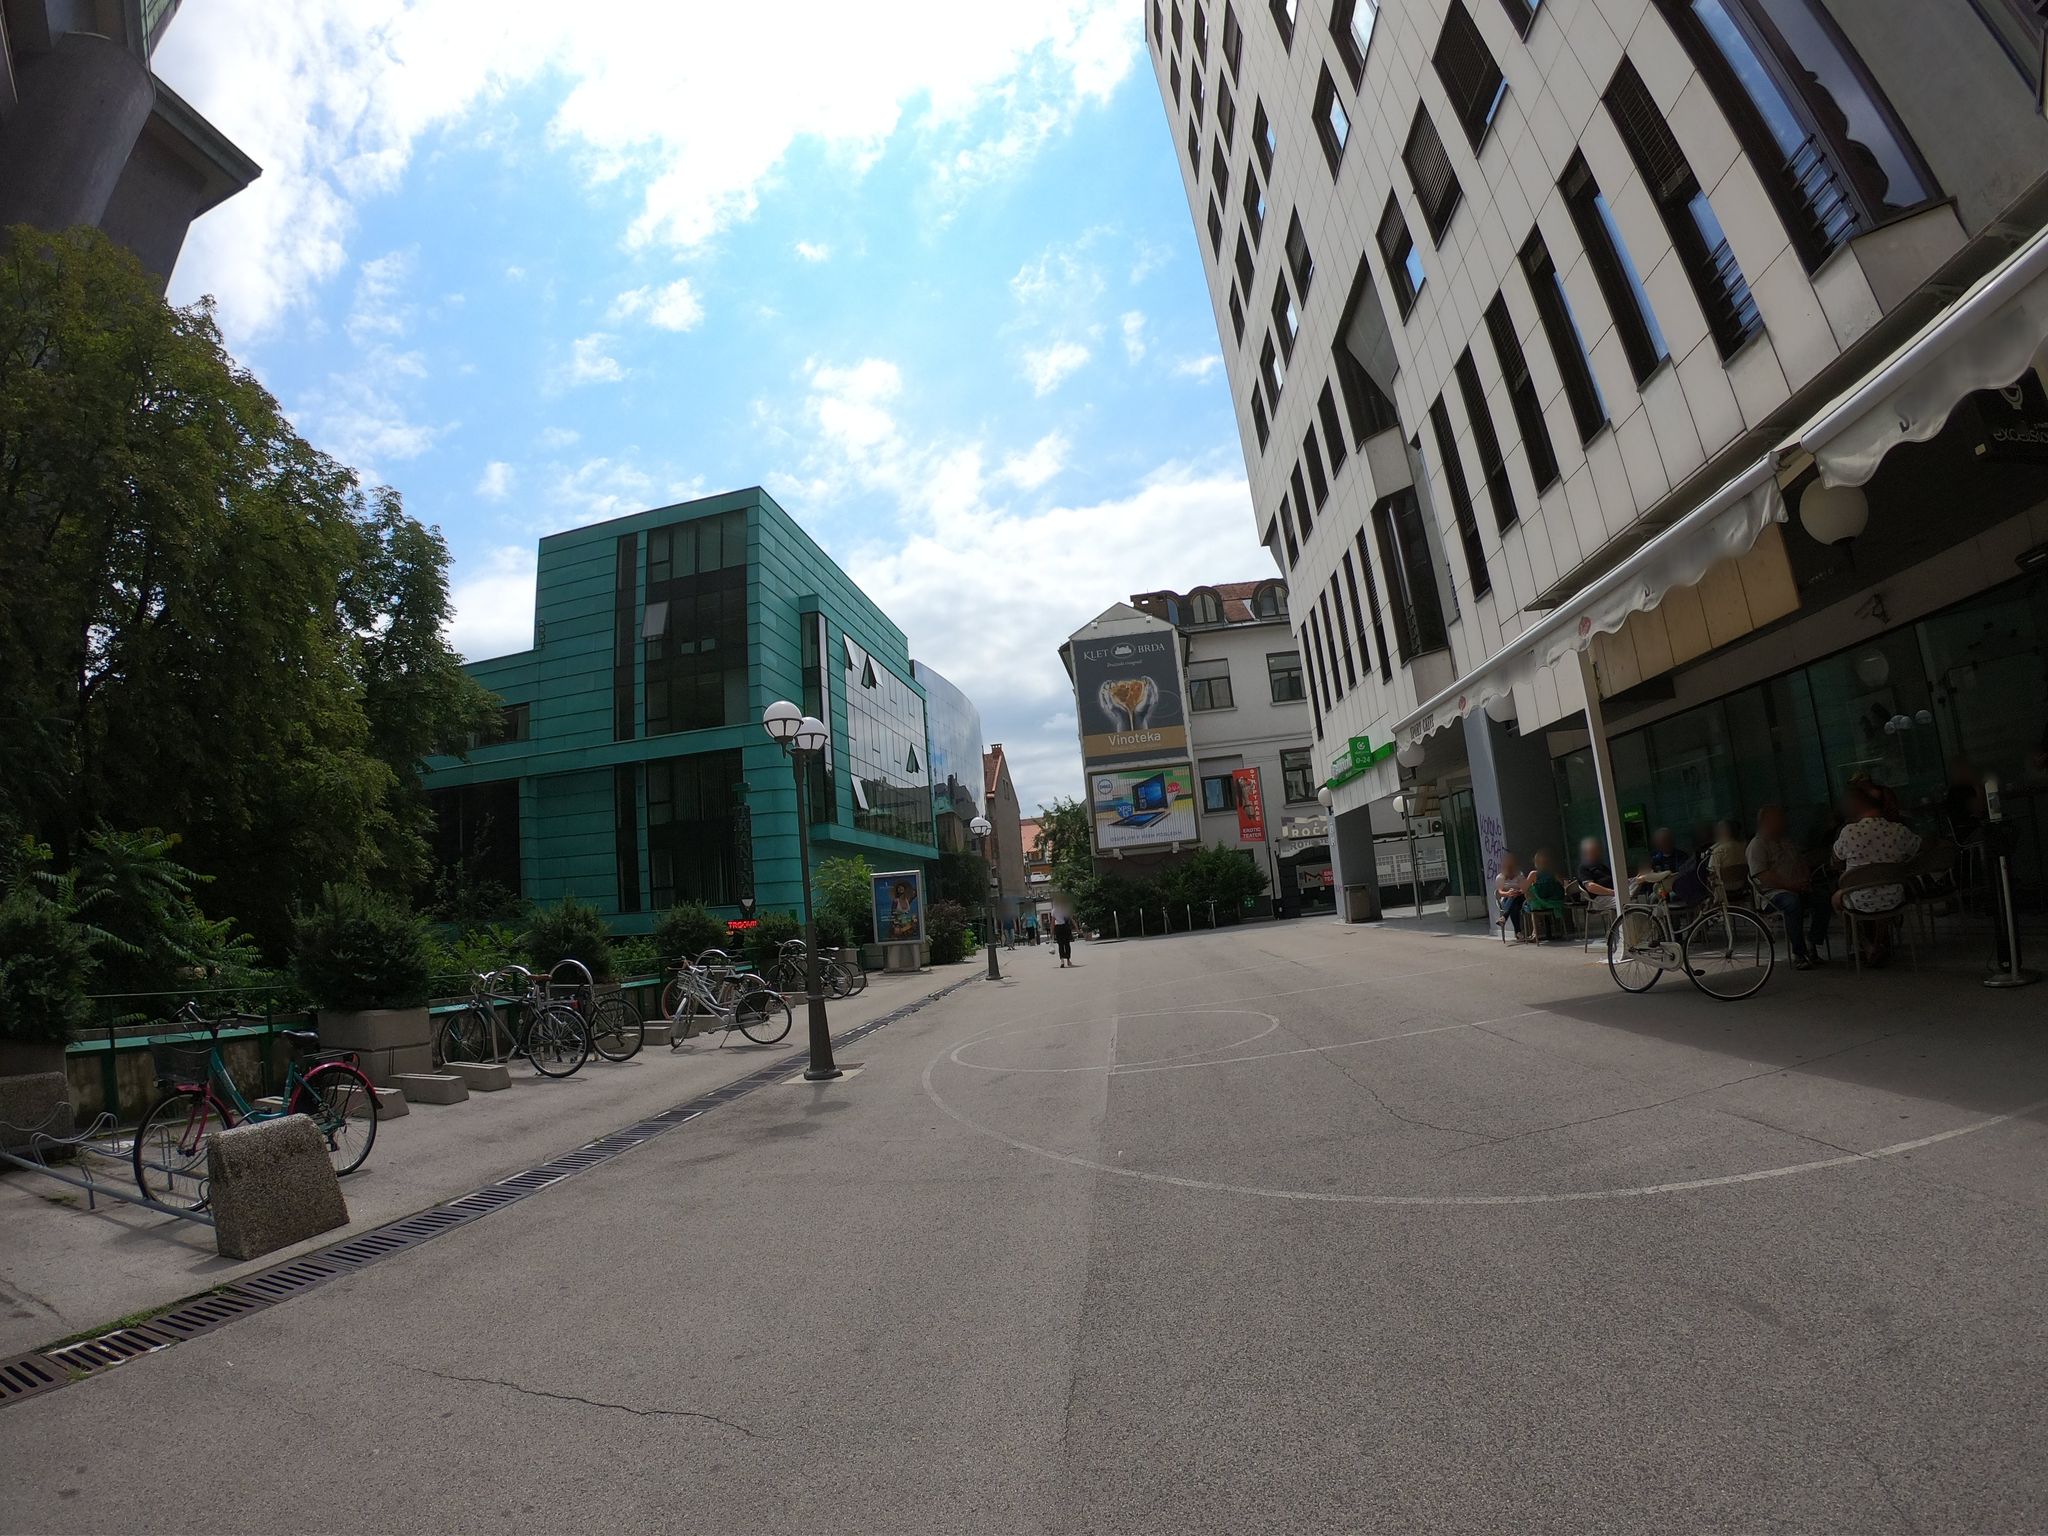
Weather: clear
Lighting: day
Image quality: good
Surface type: cycling surface
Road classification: pedestrian, steps, path
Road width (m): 3.5
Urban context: urban centre
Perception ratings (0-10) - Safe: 4.48, Lively: 9.31, Beautiful: 9.02, Boring: 3.37, Depressing: 3.11, Wealthy: 5.8